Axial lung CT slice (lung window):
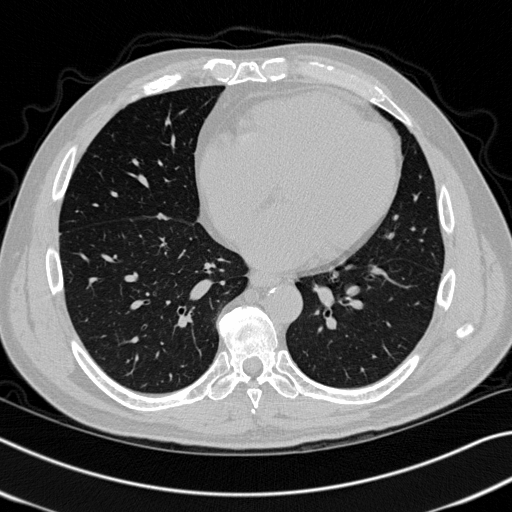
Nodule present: no